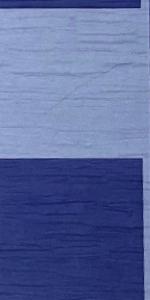
Label: Empty